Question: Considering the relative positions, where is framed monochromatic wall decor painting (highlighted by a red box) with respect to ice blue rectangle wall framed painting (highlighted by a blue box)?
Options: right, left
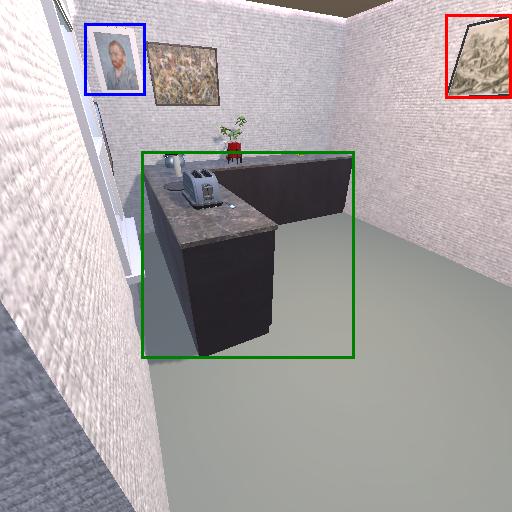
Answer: right